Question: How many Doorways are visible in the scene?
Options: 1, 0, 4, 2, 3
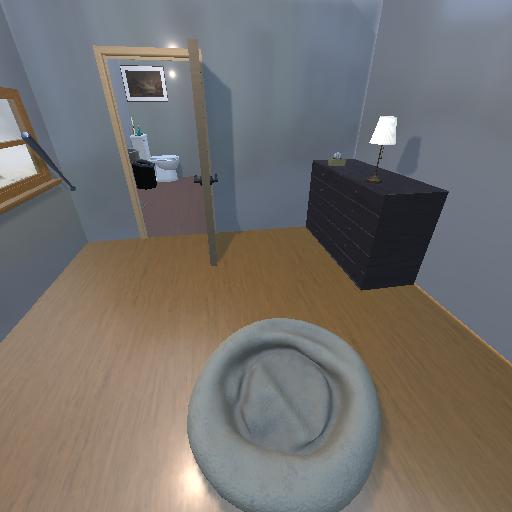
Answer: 1